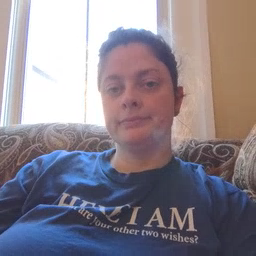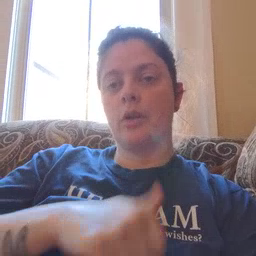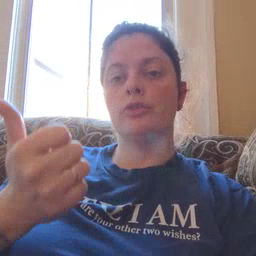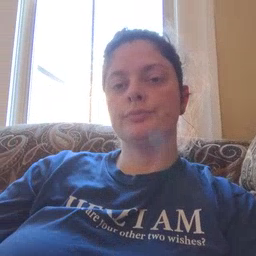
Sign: another